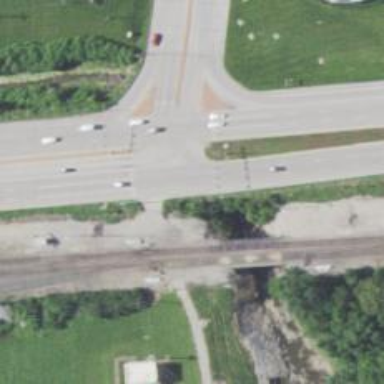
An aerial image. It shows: Junction on the railway.